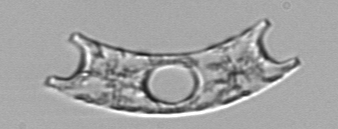
Label: Eucampia